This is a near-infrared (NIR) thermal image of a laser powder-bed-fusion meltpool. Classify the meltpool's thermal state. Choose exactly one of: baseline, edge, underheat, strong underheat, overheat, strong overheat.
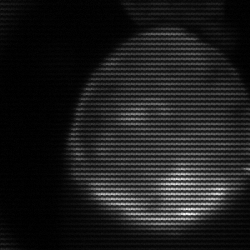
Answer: edge